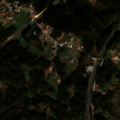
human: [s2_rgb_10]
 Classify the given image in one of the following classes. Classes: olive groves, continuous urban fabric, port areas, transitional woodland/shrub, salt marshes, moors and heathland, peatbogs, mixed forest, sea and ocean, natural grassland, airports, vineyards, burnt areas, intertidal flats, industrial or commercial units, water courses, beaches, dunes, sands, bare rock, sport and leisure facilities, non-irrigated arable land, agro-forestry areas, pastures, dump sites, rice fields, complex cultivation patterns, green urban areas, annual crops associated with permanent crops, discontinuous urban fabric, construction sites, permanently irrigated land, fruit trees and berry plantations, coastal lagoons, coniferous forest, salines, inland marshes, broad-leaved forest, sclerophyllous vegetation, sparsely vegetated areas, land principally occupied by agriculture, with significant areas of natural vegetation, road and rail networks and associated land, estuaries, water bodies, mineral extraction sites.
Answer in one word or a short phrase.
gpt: discontinuous urban fabric, land principally occupied by agriculture, with significant areas of natural vegetation, mixed forest